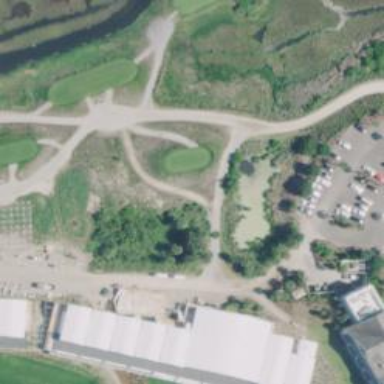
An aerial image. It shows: Path for both road and golf.